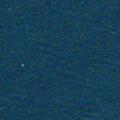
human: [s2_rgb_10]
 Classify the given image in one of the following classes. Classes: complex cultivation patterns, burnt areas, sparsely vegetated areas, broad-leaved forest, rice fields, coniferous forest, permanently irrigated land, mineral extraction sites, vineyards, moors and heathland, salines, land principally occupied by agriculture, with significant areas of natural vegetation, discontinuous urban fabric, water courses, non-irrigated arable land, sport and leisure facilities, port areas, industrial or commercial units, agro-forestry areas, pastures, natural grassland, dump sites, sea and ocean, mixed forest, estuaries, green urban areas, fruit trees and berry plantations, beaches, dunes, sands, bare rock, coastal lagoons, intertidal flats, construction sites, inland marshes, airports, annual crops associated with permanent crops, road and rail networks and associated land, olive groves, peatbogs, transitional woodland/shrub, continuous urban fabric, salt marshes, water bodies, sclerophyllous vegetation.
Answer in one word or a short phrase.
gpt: sea and ocean